Question: I have class with main method just to print "Hello World" when trying to execute I am getting exception as ClassNotFoundException.
I have another class with main method but invokes a WebService I am getting the "Internal error" as attached image and when clicked on Yes button RAD need to be closed.
Please help me how do I set any classpath or any other parameters. Please as well let me know if any more details I need to provide.

copying eclipse.ini file.
-vm
D:\Program Files\IBM\SDP\jdk\jrein\javaw.exe
-startup
plugins/org.eclipse.equinox.launcher_1.0.101.R34x_v20081125.jar
-install
D:\Program Files\IBM\SDP
--launcher.library
plugins/org.eclipse.equinox.launcher.win32.win32.x86_1.0.101.R34x_v20080731
-vmargs
-Xquickstart
-Xms40m
-Xmx1024m
-Xmnx64m
-Xgcpolicy:gencon
-Xscmx96m
-Xshareclasses:name=IBMSDP_%u
-Xnolinenumbers
-XX:MaxPermSize=128M
-Dcom.ibm.ws.management.event.max_polling_interval=1000
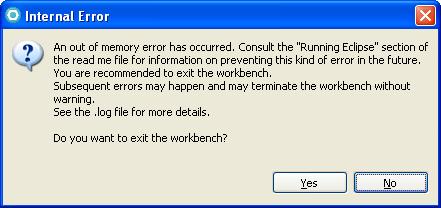
Answer: RAD is really a memory hog. You should be running on a PC with at least 2 GB ram, 4 is preferable. Give RAD as much as you can via the eclipse.ini file such as below.
'''
-vmargs
-Xms256m
-Xmx2048m
'''
I would recommend against using RAD anyway. Unless you're using RUP or WebSphere development and absolutely have to use it, I'd go with plain old Eclipse. RAD is just too bloated... If this doesn't solve your problem post your .log file, and eclipse.ini file.